Interaction volume radius: 5 \u00c5
Interaction volume height: 35 \u00c5
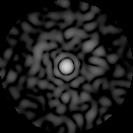
Disorder parameter: 0.8125